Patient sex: F
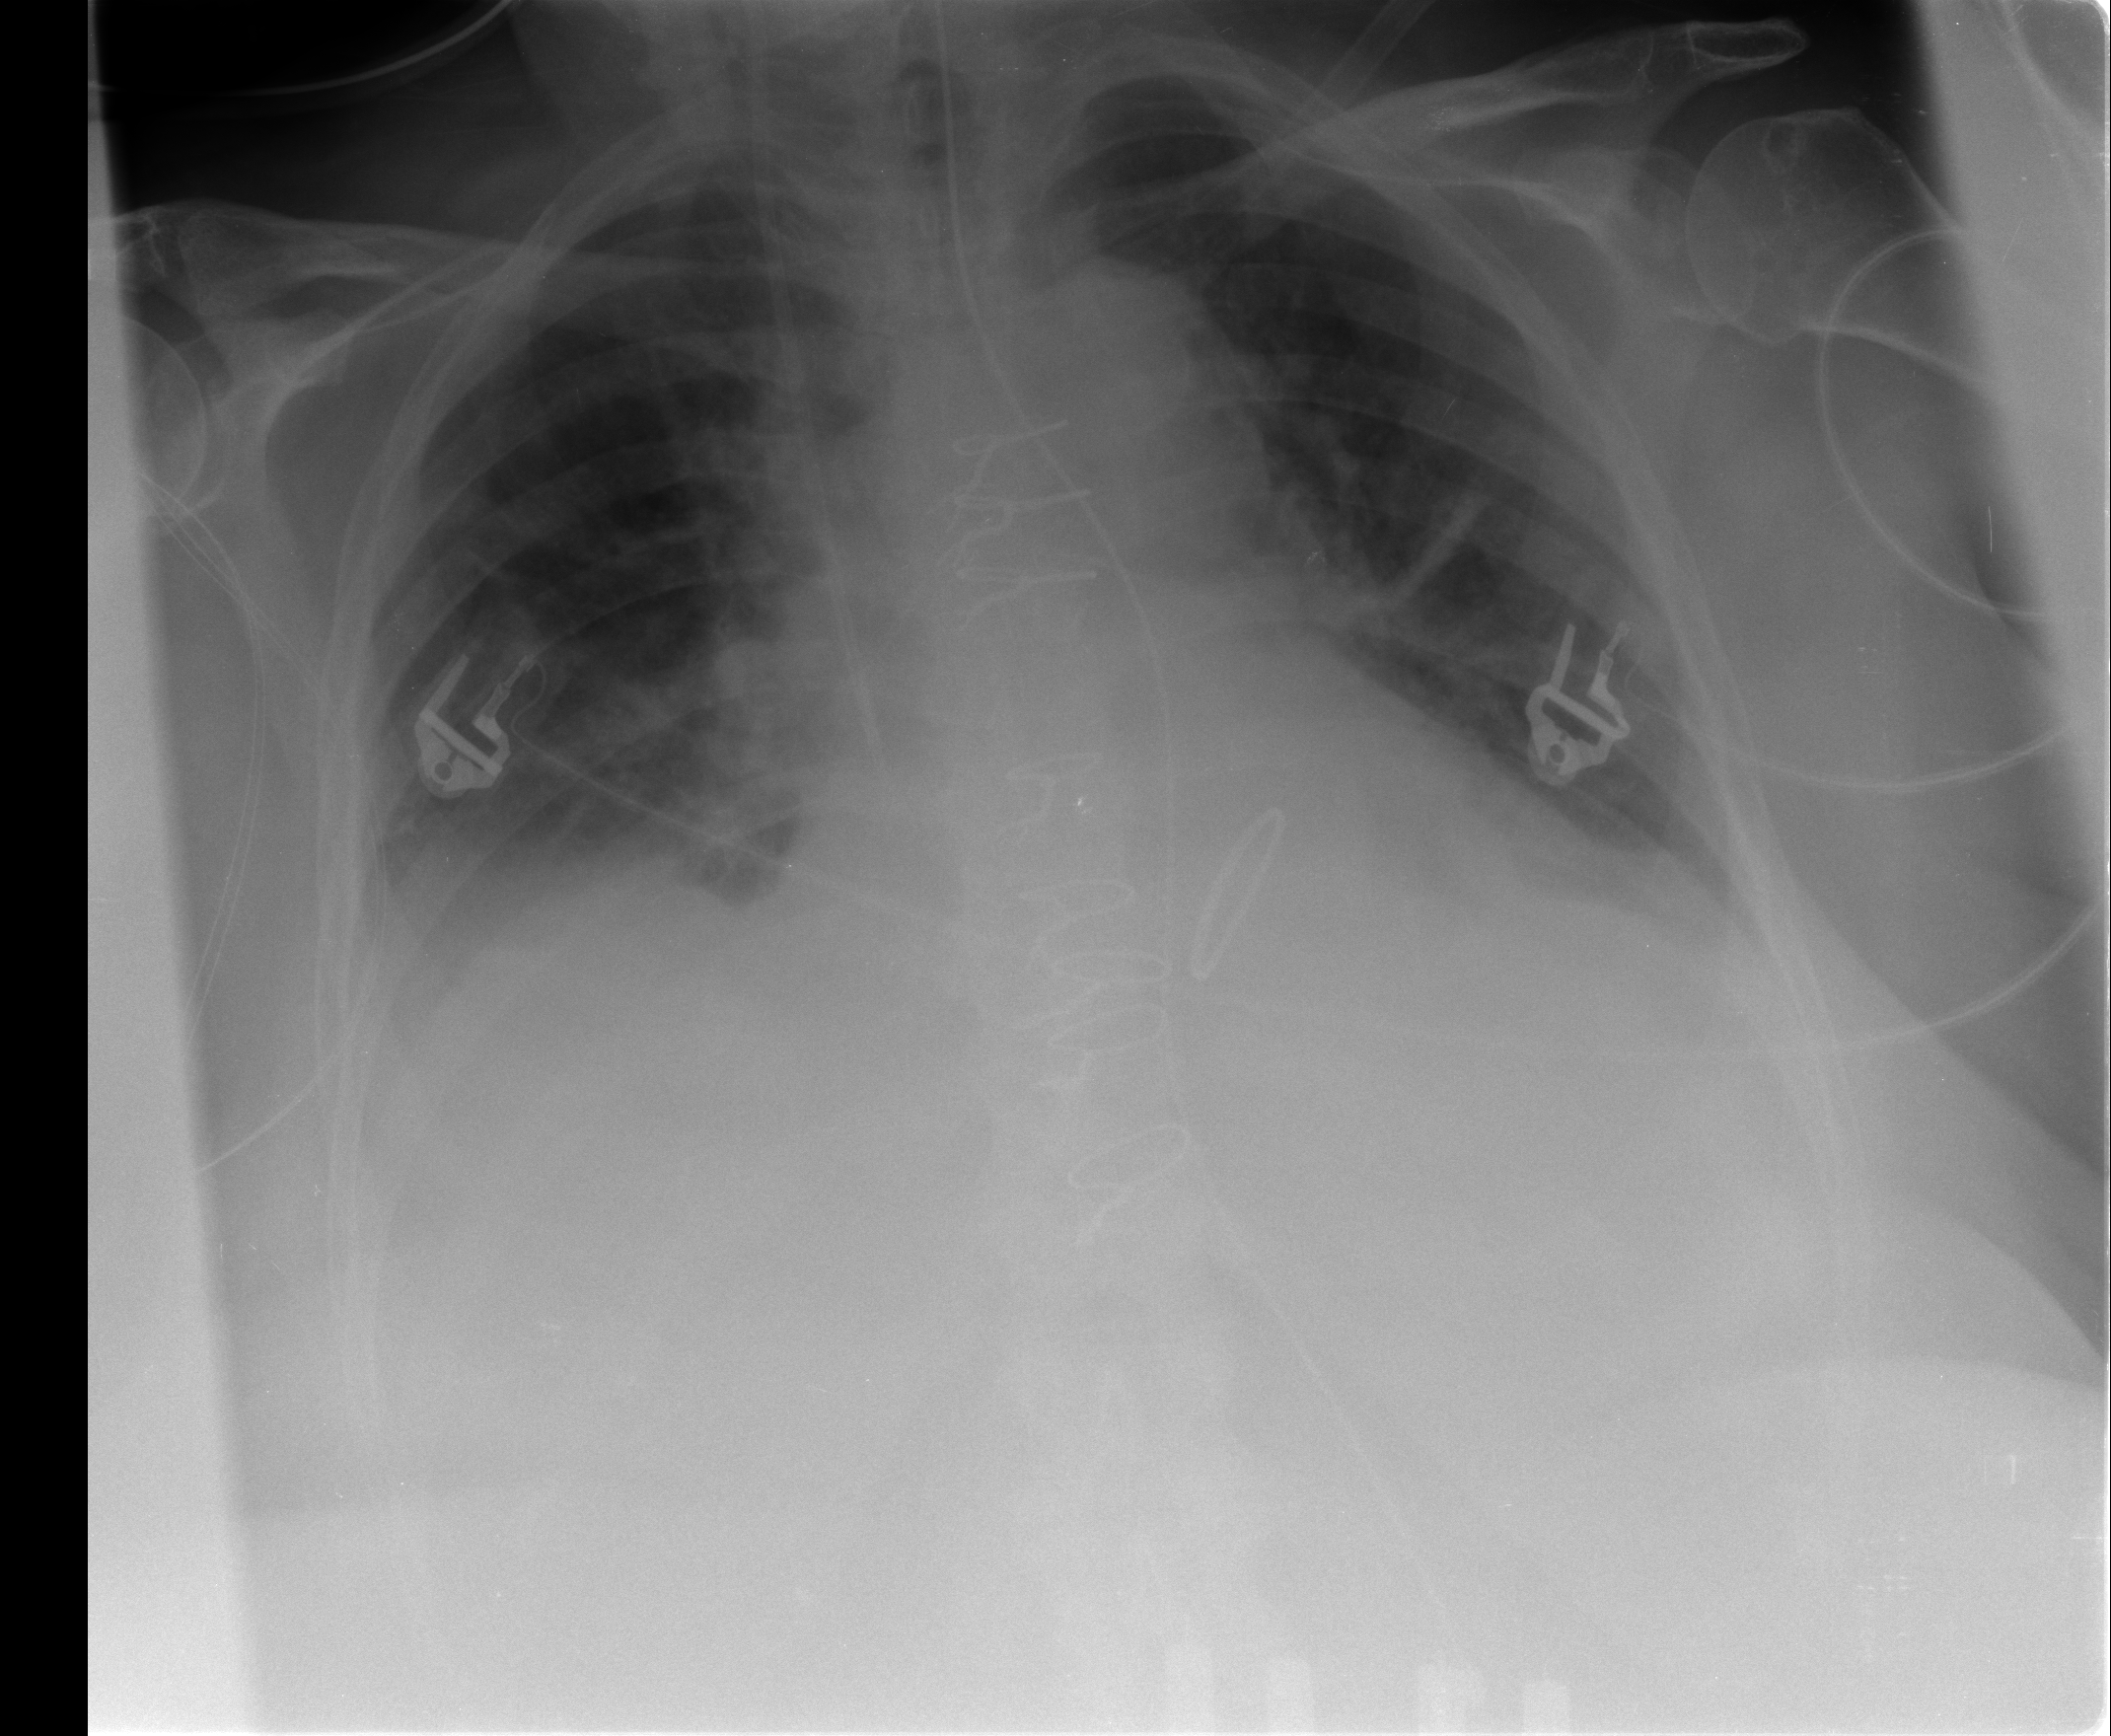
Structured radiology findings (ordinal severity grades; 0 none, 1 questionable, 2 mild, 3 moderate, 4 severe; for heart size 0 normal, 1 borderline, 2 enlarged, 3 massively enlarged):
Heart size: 2
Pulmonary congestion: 2
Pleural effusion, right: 2
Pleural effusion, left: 0
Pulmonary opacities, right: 0
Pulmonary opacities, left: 0
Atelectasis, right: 2
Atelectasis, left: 2